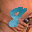
Label: 8